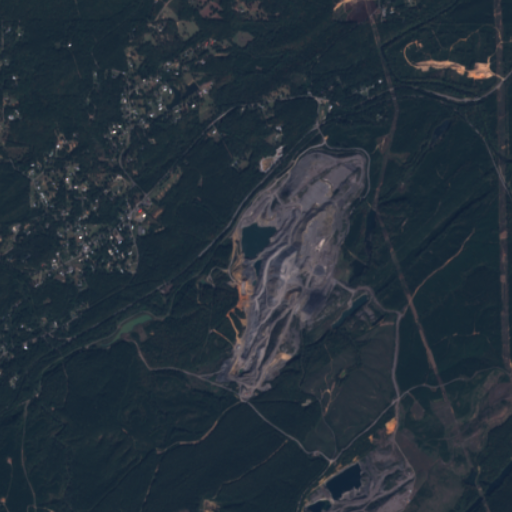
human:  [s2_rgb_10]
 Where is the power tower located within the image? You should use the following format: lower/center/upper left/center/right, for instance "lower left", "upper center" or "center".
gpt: The power tower is located in the right of the image.
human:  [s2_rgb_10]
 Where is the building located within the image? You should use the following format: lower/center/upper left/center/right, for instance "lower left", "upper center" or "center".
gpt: The building is located in the center left of the image.
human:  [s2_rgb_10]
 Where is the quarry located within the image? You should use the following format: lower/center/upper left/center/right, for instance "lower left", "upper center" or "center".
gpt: There is no quarry in the image.